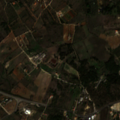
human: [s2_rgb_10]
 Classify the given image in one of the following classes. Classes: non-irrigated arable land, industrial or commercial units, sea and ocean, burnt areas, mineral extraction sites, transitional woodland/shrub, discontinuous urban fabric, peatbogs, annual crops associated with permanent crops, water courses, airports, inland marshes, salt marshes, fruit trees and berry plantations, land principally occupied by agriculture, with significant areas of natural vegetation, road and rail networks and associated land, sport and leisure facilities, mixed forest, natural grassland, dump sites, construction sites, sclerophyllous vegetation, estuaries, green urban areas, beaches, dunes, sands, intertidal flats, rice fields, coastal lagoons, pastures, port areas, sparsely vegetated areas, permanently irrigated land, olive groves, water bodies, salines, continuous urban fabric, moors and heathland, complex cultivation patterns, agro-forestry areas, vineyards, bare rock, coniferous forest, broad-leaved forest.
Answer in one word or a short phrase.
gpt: discontinuous urban fabric, complex cultivation patterns